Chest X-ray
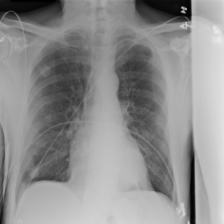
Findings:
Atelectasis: negative
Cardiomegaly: negative
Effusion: negative
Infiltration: negative
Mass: negative
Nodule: positive
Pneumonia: negative
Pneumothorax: negative
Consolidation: negative
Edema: negative
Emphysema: negative
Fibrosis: negative
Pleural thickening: negative
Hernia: negative